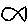
Label: fish